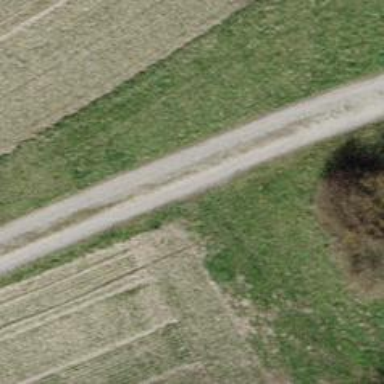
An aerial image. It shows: Compacted track road.